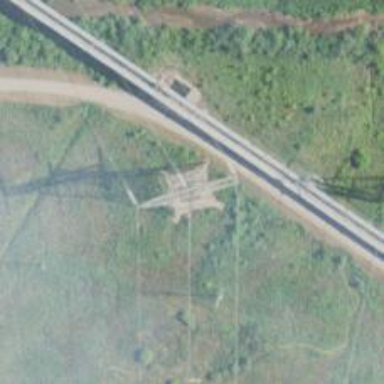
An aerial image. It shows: Lattice structure tower used for power transmission.